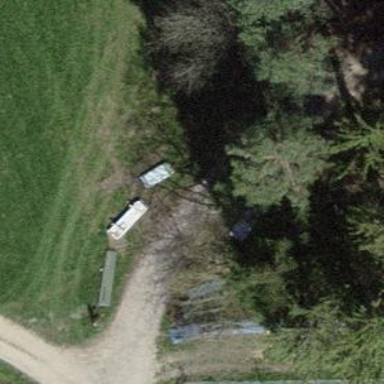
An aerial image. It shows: Forestry vehicle track with grade3 track type.